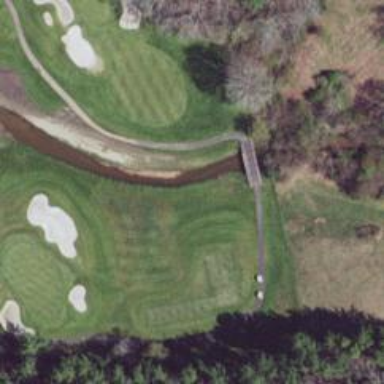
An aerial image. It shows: Footway that resembles golf path.